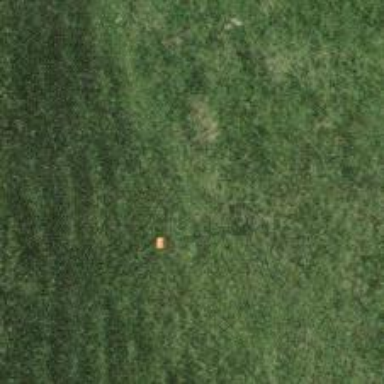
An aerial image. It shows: Pole supporting pipeline marker with roof cover.